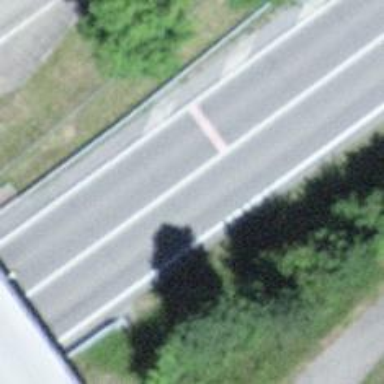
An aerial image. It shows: Road with traffic signals.